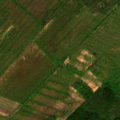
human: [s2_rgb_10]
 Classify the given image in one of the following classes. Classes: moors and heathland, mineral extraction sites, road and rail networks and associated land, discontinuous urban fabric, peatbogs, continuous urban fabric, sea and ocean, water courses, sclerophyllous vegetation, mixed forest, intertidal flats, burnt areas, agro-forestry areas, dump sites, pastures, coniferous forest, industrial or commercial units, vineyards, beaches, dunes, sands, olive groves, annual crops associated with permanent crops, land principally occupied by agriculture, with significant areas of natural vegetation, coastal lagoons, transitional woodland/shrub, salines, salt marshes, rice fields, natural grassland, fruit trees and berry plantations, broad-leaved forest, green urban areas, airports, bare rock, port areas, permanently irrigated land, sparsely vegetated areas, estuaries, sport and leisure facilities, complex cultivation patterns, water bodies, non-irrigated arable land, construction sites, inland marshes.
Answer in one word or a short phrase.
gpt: non-irrigated arable land, broad-leaved forest, mixed forest, transitional woodland/shrub